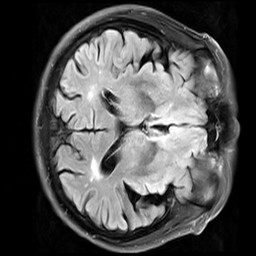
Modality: FLAIR
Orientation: axial
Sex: male
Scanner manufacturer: siemens
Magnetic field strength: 3 T
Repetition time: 10 s
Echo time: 0.09 s